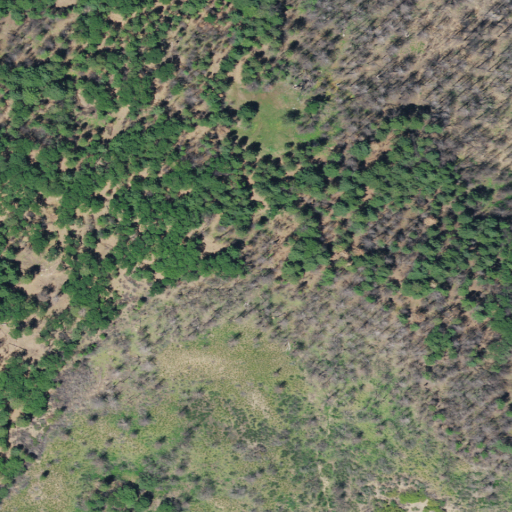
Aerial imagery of mountain in California named Pine Mountain containing grassland, shrub, and evergreen forest